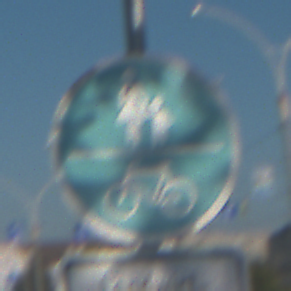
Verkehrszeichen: GemeinsamerGehUndRadweg
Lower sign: BesondereFahrzeugeUndTransportgueter6
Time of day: MorningAfternoon
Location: Outdoor (Urban)
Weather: Clear
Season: NotSpecified
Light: Natural